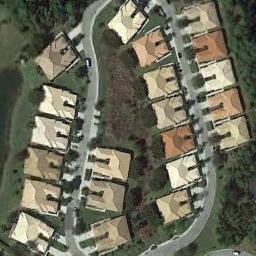
Label: residential